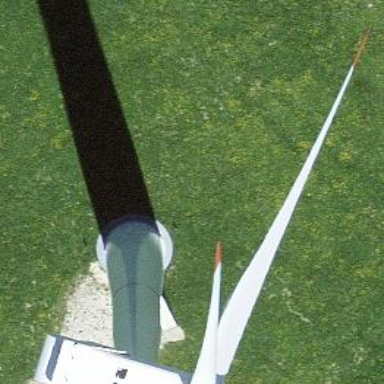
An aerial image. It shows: Wind turbine generator that utilizes wind as its source for generating electricity. It is of the horizontal axis type.